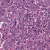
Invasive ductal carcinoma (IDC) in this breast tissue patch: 1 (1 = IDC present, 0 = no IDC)